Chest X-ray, AP view. Patient: 61 years old, sex M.
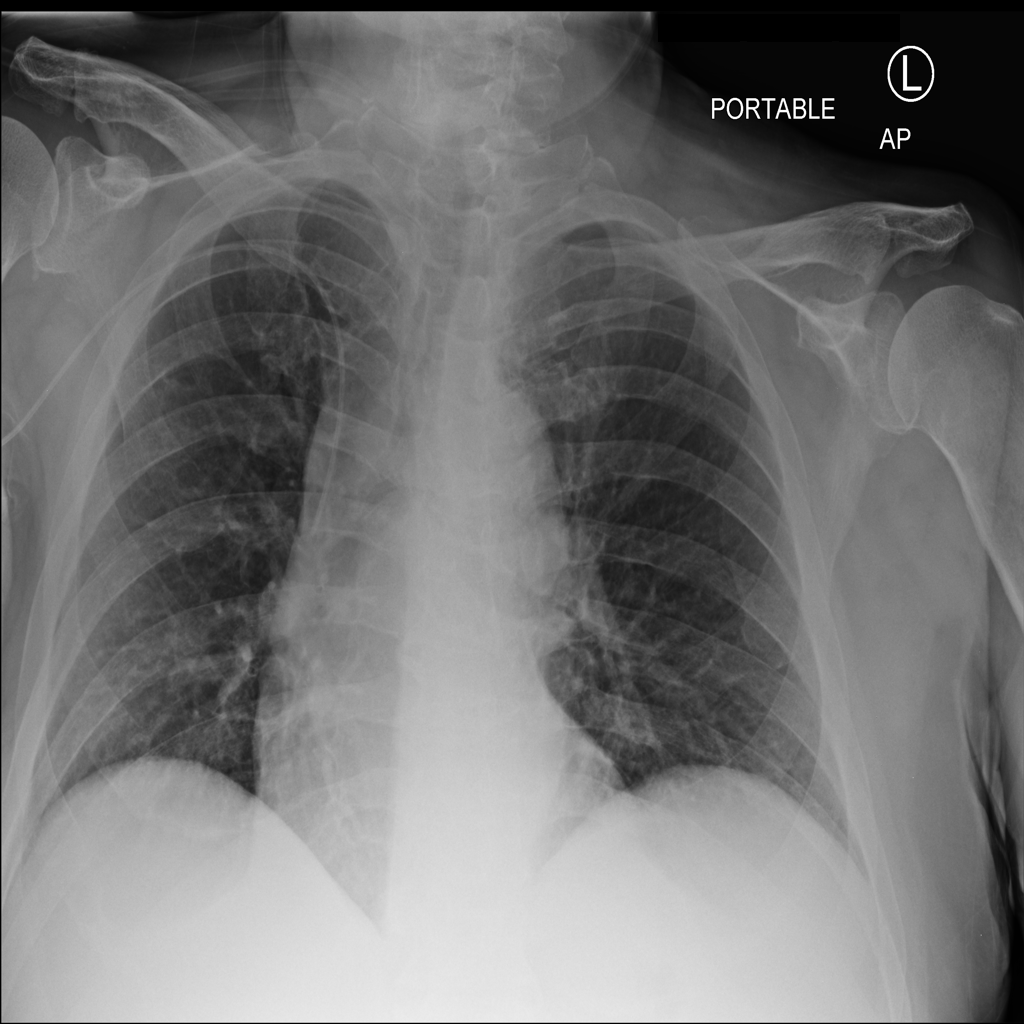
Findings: No Finding